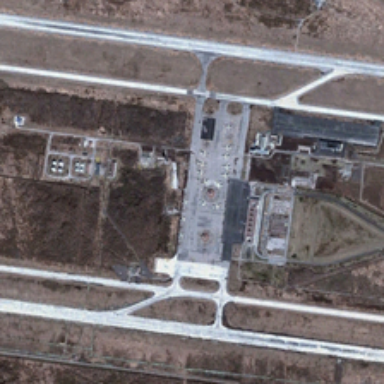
Many planes are parked between two runways .